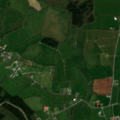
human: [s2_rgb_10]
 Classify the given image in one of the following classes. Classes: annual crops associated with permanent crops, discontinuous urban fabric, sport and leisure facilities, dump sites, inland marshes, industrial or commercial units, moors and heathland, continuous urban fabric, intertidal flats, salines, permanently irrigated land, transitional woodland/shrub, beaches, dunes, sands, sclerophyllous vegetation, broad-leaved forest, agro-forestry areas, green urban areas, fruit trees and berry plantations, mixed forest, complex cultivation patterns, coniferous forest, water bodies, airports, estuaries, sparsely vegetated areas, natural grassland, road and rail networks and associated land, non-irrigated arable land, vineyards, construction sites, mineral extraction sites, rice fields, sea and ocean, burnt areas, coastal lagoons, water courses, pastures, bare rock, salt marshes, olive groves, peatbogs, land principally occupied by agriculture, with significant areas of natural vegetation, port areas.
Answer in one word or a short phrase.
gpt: non-irrigated arable land, pastures, coniferous forest, mixed forest